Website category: university
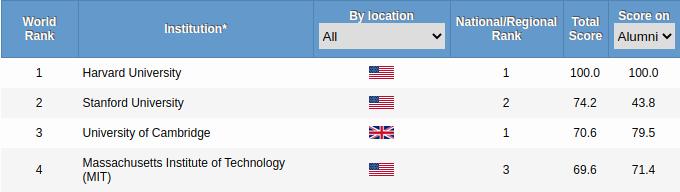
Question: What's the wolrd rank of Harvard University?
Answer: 1

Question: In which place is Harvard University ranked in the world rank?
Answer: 1

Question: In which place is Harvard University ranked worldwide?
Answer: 1

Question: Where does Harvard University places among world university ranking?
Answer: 1

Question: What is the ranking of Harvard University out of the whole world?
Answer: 1

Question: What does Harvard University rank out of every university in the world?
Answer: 1

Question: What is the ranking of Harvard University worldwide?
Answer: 1

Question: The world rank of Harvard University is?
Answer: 1

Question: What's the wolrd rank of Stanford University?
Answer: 2

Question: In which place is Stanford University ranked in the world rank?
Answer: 2

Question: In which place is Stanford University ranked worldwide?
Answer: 2

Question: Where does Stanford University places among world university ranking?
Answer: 2

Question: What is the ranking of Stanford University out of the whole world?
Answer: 2

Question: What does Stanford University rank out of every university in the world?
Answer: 2

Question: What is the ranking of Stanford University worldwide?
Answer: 2

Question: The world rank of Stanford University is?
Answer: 2

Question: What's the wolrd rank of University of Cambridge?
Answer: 3

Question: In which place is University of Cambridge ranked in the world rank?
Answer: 3

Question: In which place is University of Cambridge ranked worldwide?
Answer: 3

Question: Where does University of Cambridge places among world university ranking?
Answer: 3

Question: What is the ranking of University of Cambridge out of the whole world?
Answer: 3

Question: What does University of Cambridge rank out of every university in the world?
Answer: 3

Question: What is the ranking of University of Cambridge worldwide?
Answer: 3

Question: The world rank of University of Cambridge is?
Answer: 3

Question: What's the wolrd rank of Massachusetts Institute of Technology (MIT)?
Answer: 4

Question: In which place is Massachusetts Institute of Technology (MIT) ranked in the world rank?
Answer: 4

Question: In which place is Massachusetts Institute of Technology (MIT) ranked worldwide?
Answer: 4

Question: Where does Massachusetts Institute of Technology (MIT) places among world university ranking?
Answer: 4

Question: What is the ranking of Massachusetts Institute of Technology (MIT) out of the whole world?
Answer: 4

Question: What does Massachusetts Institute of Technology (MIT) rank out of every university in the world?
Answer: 4

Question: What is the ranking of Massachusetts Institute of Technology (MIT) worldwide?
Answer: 4

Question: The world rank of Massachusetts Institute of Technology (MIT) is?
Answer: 4

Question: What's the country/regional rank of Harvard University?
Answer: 1

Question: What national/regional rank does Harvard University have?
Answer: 1

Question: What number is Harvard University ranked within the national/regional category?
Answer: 1

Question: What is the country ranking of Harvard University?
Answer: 1

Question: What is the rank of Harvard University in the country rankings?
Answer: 1

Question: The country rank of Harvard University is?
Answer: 1

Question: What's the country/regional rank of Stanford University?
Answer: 2

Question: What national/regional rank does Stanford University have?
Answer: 2

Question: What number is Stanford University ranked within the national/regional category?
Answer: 2

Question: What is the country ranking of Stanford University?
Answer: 2

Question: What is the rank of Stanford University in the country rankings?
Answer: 2

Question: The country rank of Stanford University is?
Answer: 2

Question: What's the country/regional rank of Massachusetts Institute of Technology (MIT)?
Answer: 3

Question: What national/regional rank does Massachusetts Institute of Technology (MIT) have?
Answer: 3

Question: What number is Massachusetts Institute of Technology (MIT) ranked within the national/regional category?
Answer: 3

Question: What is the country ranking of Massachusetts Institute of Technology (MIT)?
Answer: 3

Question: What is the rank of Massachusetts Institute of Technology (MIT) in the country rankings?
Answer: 3

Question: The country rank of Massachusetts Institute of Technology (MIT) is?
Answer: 3

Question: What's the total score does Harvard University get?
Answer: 100.0

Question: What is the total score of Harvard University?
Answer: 100.0

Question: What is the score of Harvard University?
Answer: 100.0

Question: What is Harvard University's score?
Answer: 100.0

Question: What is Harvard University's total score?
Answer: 100.0

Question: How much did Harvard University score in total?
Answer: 100.0

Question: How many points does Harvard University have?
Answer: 100.0

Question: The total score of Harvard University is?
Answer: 100.0

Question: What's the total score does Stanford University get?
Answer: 74.2

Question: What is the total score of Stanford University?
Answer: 74.2

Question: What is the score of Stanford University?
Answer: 74.2

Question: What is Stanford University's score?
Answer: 74.2

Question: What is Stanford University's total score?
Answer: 74.2

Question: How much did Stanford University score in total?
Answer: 74.2